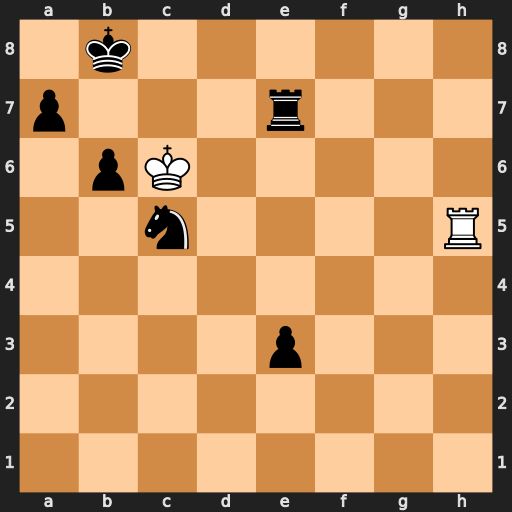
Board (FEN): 1k6/p3r3/1pK5/2n4R/8/4p3/8/8
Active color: w
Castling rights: -
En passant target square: -
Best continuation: Rh8+ Re8 Rxe8#